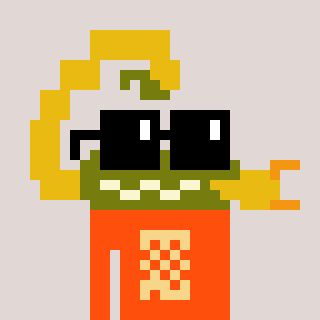
a pixel art character with square black sunglasses, a scorpion-shaped head and a orange-colored body on a warm background